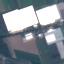
Land use / land cover class: Industrial